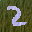
Label: 2